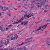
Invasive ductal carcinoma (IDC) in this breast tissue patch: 1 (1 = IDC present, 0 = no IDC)